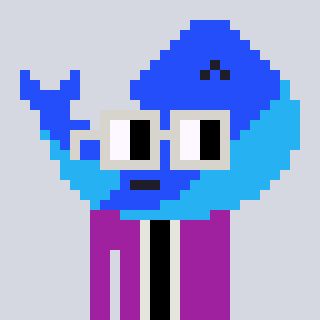
a pixel art character with square light gray glasses, a whale-shaped head and a magenta-colored body on a cool background